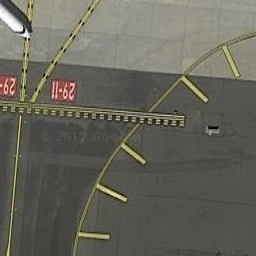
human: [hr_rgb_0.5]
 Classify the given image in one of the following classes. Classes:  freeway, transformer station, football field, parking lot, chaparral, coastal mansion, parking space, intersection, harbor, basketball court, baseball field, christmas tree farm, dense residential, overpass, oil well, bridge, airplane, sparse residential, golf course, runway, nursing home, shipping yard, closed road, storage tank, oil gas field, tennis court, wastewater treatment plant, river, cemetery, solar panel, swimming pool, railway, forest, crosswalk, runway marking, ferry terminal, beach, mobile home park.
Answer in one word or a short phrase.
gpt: runway marking